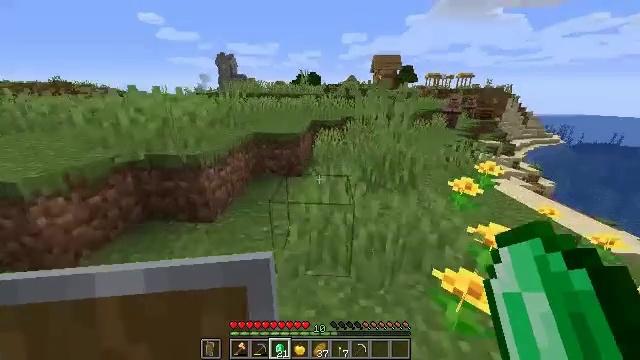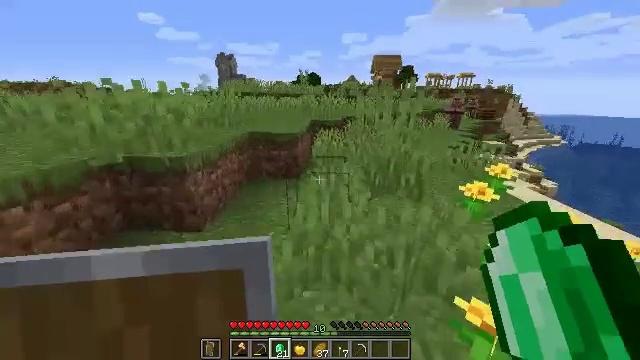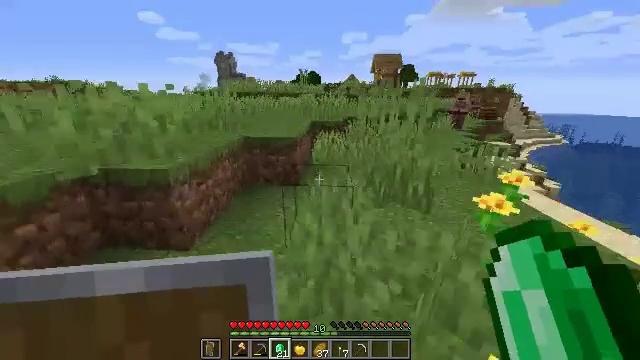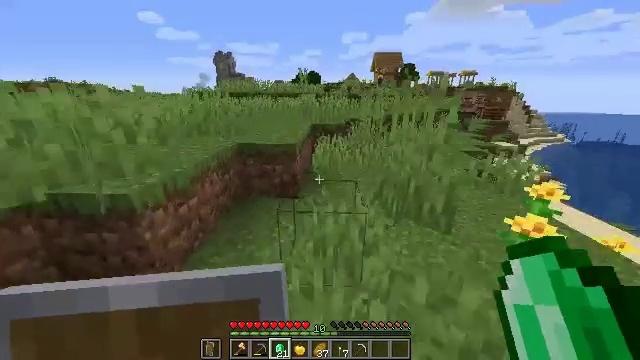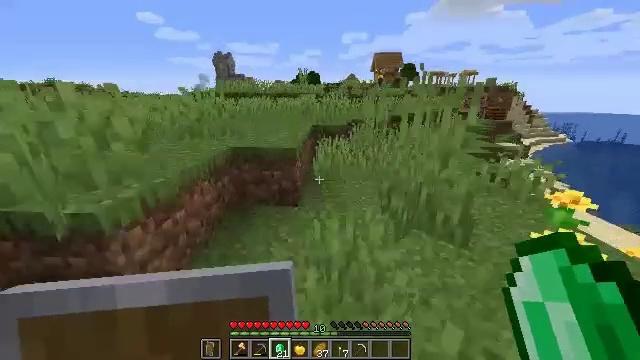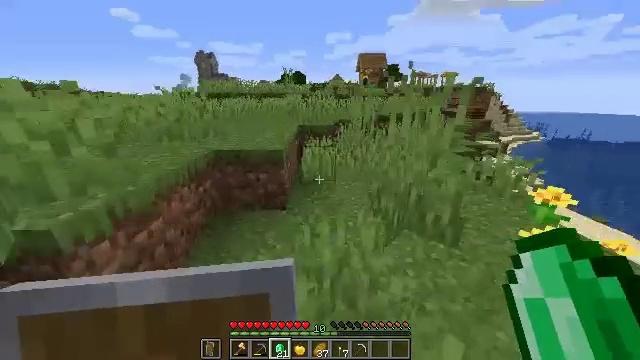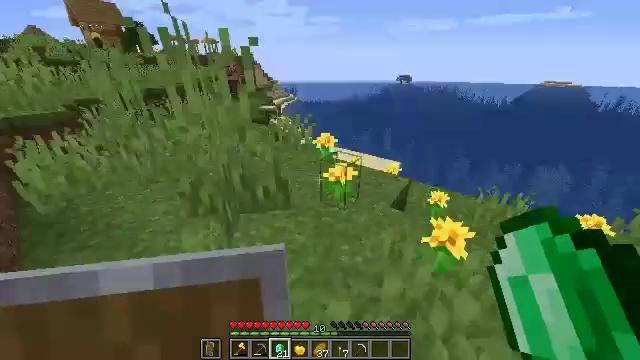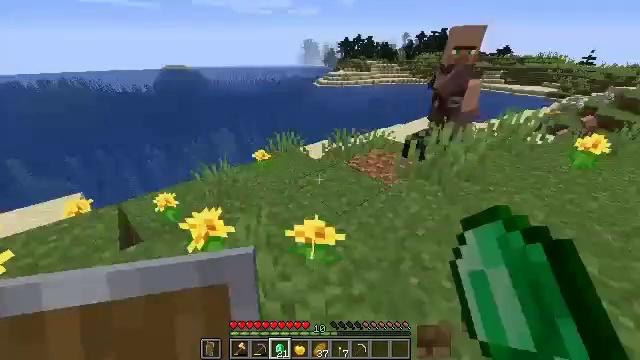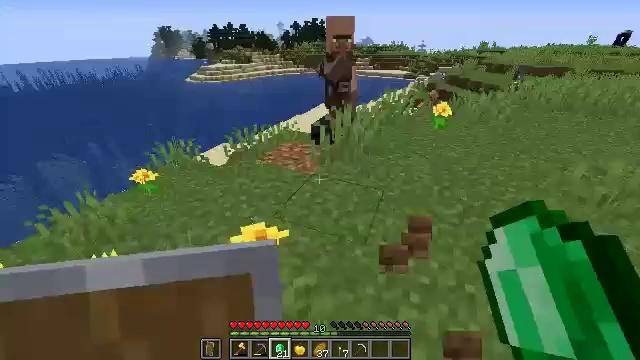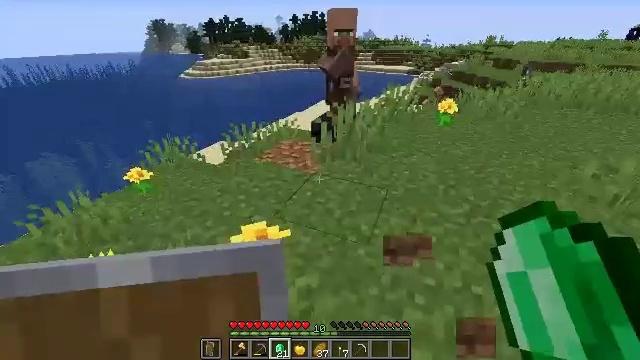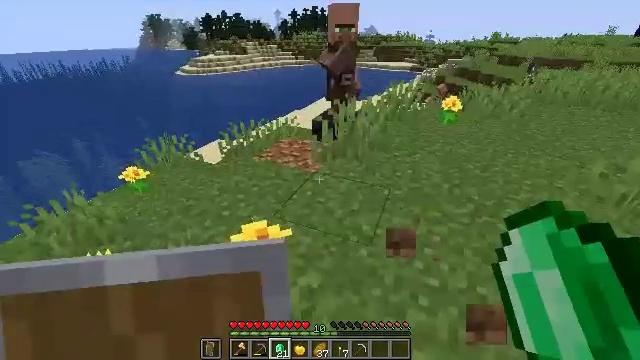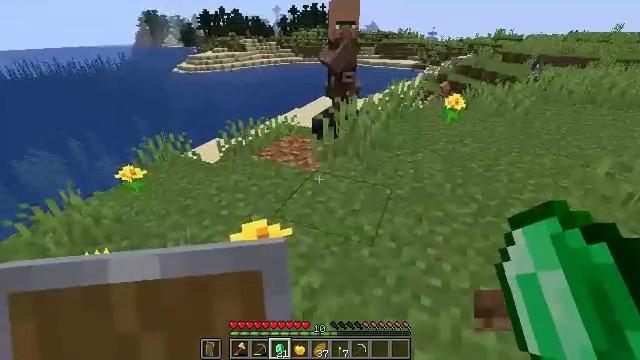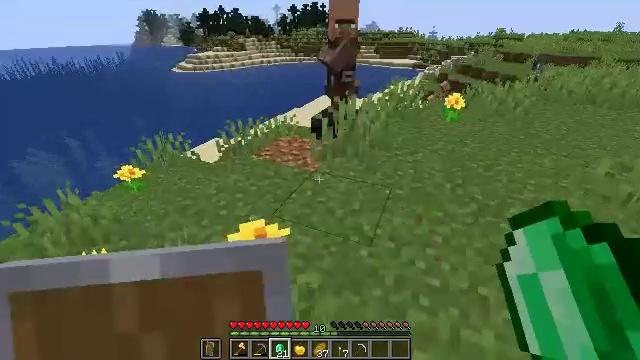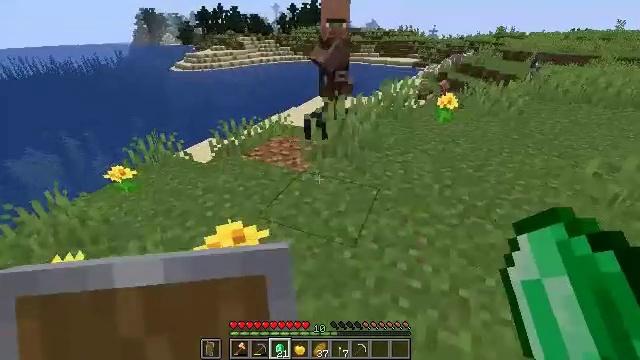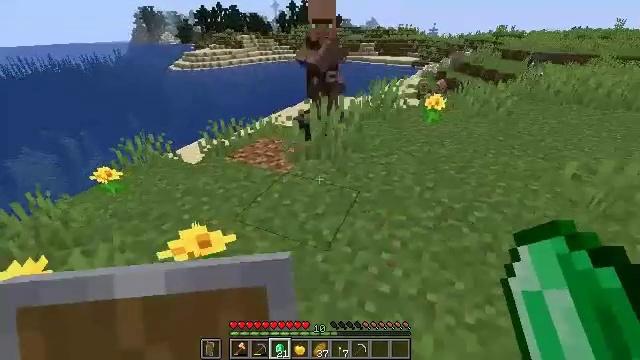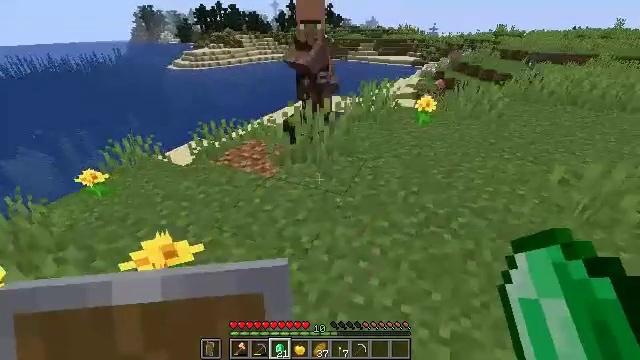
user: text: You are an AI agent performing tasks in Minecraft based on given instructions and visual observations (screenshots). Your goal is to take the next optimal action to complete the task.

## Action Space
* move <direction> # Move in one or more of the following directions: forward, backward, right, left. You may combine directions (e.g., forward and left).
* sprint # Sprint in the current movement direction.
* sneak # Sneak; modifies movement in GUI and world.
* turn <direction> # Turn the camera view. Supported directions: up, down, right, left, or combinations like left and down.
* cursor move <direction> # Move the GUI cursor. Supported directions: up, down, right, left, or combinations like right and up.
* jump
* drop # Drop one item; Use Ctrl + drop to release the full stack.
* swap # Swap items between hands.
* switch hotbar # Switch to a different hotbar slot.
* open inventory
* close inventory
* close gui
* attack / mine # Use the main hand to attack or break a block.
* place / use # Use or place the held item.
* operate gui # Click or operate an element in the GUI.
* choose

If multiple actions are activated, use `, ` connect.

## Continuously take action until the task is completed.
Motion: motion action
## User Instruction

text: Gather the smithing table into your inventory.
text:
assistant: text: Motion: move forward
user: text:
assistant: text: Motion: move forward
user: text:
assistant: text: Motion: move forward
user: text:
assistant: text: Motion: move forward
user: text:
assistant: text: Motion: move forward, turn right
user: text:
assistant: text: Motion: move forward, turn right and down
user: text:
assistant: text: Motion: turn right and down
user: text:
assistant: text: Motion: turn right
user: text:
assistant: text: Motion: no_op
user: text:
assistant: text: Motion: no_op
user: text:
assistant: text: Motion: no_op
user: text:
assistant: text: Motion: move right
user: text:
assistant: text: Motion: move right
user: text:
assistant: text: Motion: move right
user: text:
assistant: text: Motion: move forward and move right
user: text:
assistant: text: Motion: move forward and move right, turn up
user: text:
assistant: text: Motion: move forward and move right, turn up
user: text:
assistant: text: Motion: move forward
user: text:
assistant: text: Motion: move forward
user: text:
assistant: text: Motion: move forward
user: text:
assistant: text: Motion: move forward
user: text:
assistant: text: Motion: move forward
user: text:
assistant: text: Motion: move forward
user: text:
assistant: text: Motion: move forward
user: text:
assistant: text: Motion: move forward
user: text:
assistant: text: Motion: move forward, turn left and up
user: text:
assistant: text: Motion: move forward, turn left and up
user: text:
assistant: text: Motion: move forward, turn left and up
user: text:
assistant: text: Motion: move forward, turn up
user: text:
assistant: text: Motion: move forward, turn up